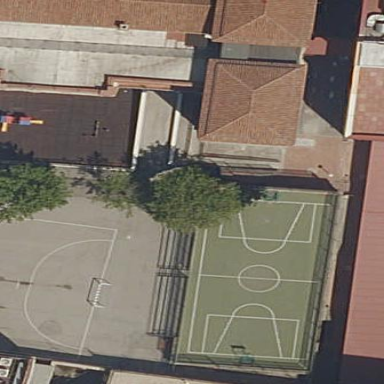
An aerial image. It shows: Basketball court on leisure land pitch.